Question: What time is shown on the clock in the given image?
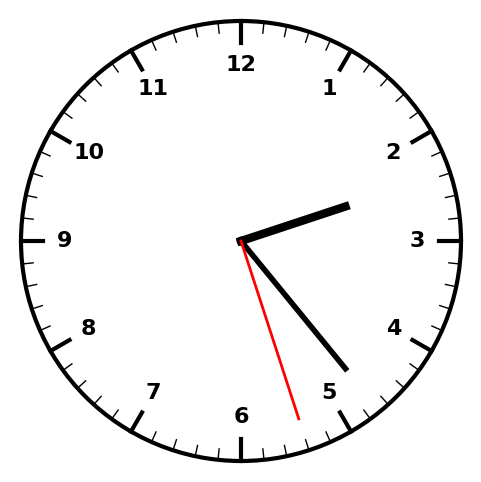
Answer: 02:23:27